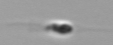
Label: flagellate_morphotype3